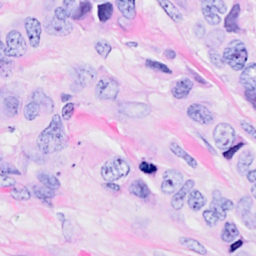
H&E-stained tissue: Breast